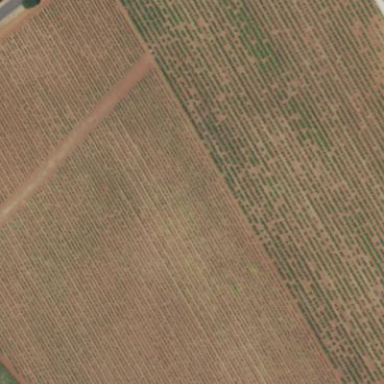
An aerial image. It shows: Vineyard growing wine grapes.